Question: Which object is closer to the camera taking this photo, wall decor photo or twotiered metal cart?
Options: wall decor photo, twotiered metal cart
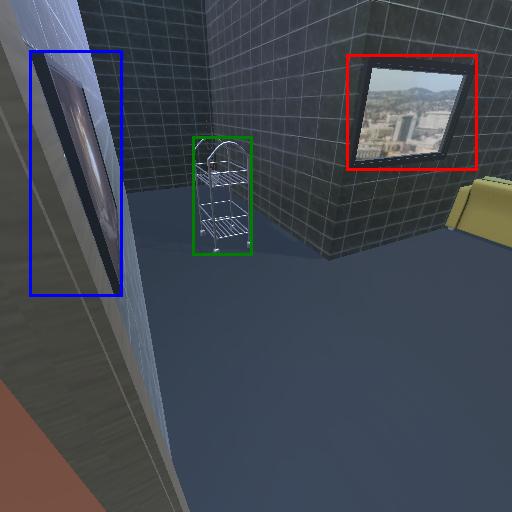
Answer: wall decor photo